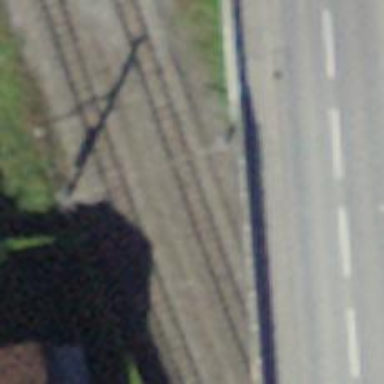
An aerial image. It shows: Narrow-gauge railway track with electrified contact line. The railway has one track.